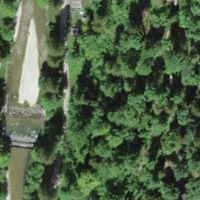
EUNIS habitat code: 44
Species observed at this site:
Filipendula ulmaria